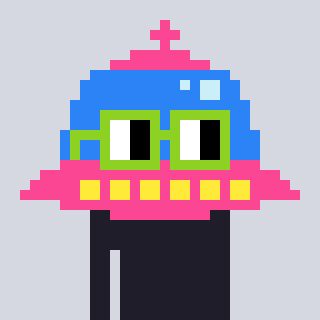
a pixel art character with square light green glasses, a ufo-shaped head and a peachy-colored body on a cool background